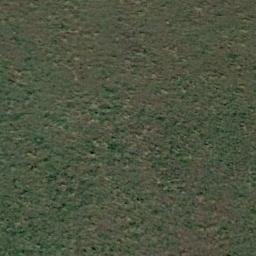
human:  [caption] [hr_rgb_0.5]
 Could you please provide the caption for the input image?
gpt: The entire image is dominated by grass .

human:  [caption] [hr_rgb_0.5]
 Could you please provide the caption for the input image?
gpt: This meadow has different sparsity in different places .

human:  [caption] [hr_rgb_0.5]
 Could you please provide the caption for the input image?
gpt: The meadow is consist of green grass and dry grass .

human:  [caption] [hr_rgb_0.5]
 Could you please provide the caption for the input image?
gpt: There is no grass in some parts of the meadow .

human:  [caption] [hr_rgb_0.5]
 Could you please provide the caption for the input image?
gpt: A dense meadow with many green grass .